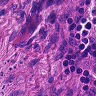
Metastatic tissue present: no